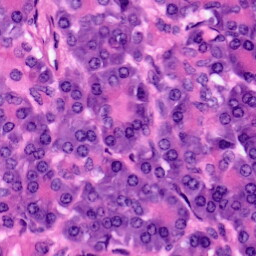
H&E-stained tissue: Pancreatic